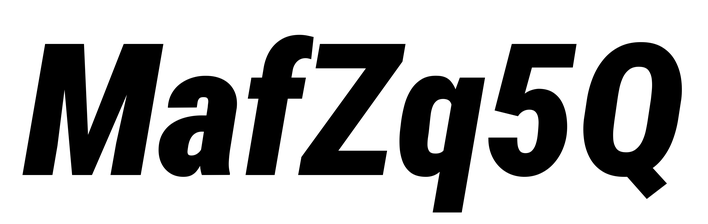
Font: Roboto-Italic_Condensed_Black_Italic